Question: When debugging my code in IntelliJ IDEA I can't stop at an exception in certain cases when consecutive 'flatMap' methods are used on a stream. Instead of stopping at exception, it stops in API's <URL> method at line 271, with frames stack not showing the exception at all. Here's the simplest example possible:
'''
import java.util.Arrays;
import java.util.List;
import java.util.stream.Collectors;
public class AssertTest {
public static void main(String[] args) {
Arrays.asList(
Arrays.asList(0, 0, 0),
Arrays.asList(1, 1, 1),
Arrays.asList(2, 2, 2)
)
.stream()
.flatMap(a -> test1(a).stream())
.flatMap(a -> test2(a).stream())
.collect(Collectors.toSet());
}
private static List<List<Integer>> test1(List<Integer> ints) {
return Arrays.asList(ints);
}
private static List<List<Integer>> test2(List<Integer> ints) {
throw new RuntimeException();
}
}
'''
Here's what I see in my IDE when I run the code in debugger:

If I comment out the line that says '.flatMap(a -> test1(a).stream())', then it stops at the exception as intended. The same occurs with assertions (replace 'throw new RuntimeException()' with 'assert false' and run with '-ea').
This issue concerns only the debugger: after the program crashes on exception, the stack trace contains the right place where the exception originated.
'''
Exception in thread "main" java.lang.RuntimeException
at mypkg.AssertTest.test2(AssertTest.java:23)
at mypkg.AssertTest.lambda$main$1(AssertTest.java:16)
at mypkg.AssertTest$$Lambda$2/<PHONE>.apply(Unknown Source)
at java.util.stream.ReferencePipeline$7$1.accept(ReferencePipeline.java:267)
at java.util.Spliterators$ArraySpliterator.forEachRemaining(Spliterators.java:948)
at java.util.stream.ReferencePipeline$Head.forEach(ReferencePipeline.java:580)
at java.util.stream.ReferencePipeline$7$1.accept(ReferencePipeline.java:270)
at java.util.Spliterators$ArraySpliterator.forEachRemaining(Spliterators.java:948)
at java.util.stream.AbstractPipeline.copyInto(AbstractPipeline.java:512)
at java.util.stream.AbstractPipeline.wrapAndCopyInto(AbstractPipeline.java:502)
at java.util.stream.ReduceOps$ReduceOp.evaluateSequential(ReduceOps.java:708)
at java.util.stream.AbstractPipeline.evaluate(AbstractPipeline.java:234)
at java.util.stream.ReferencePipeline.collect(ReferencePipeline.java:499)
at mypkg.AssertTest.main(AssertTest.java:17)
'''
Is this a bug? If so, is it mentioned anywhere? If not, where should I report it: Jetbrains, Oracle? Or is this the correct behavior?
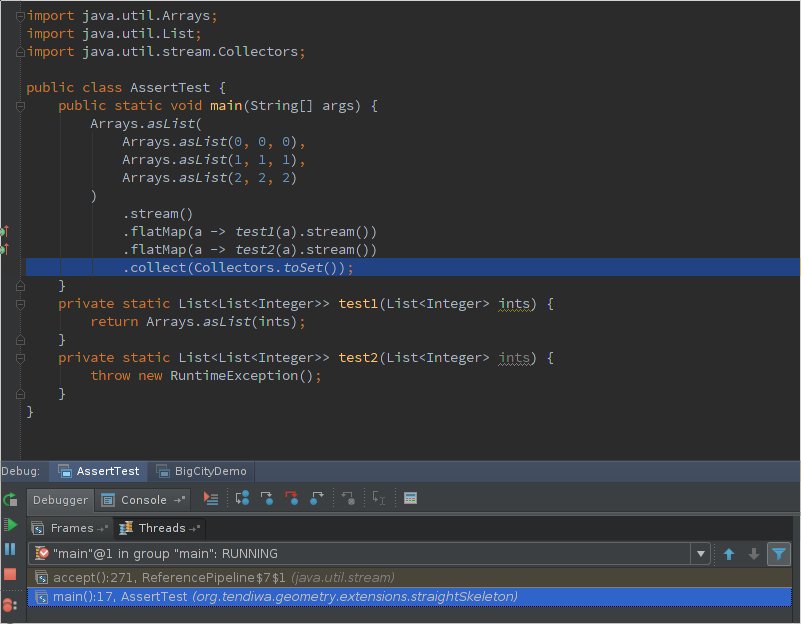
Answer: Here's the answer I got from a Jetbrains developer after reporting a bug:
<URL>
> I can reproduce it only if I set any exception breakpoint to stop only on uncaught exceptions, is this the case?Your exception is caught and re-thrown inside java, it is a downside
of streams :( You'll need to stop on caught exceptions as well to be
able to stop in your code.
Enabling stopping at caught exceptions fixes this for me.